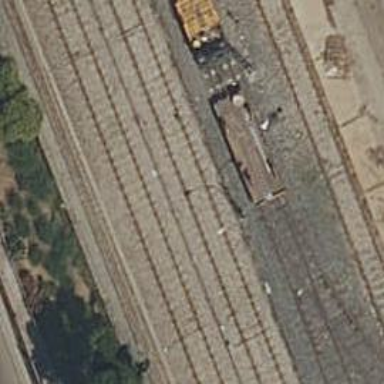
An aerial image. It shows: Railway switch.